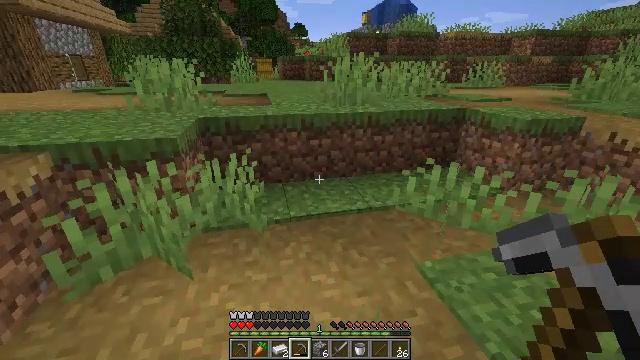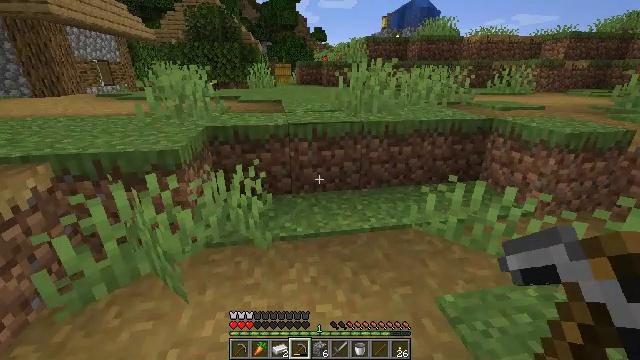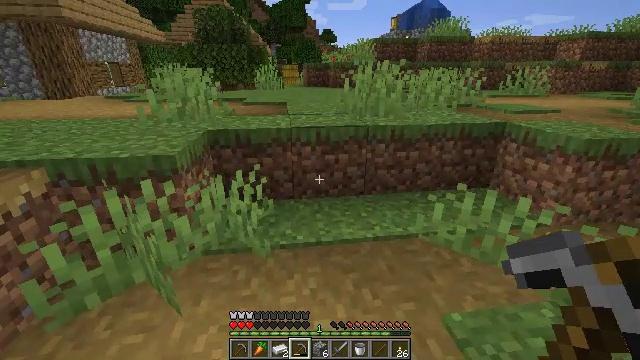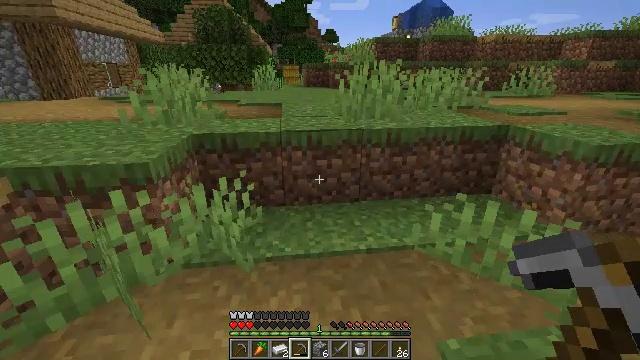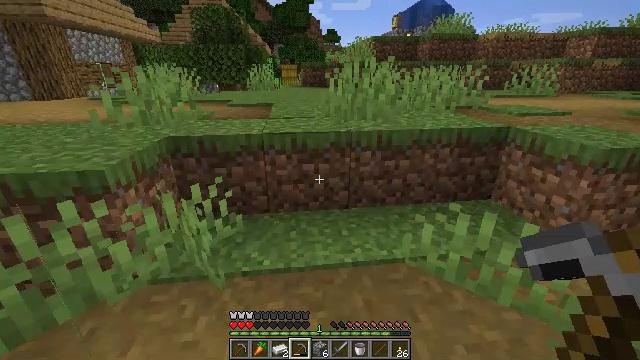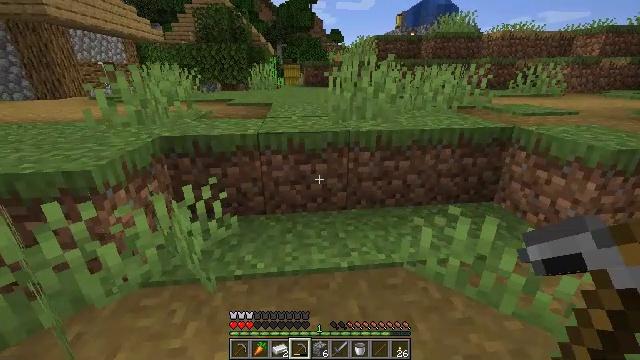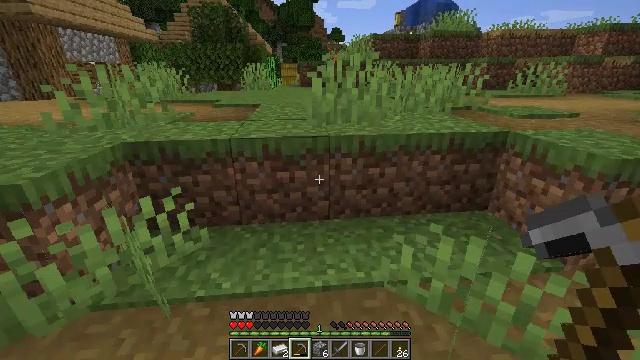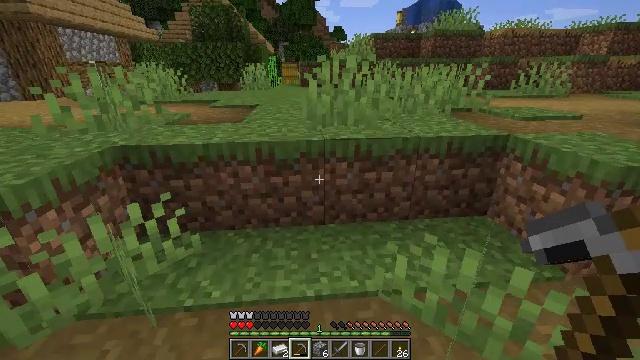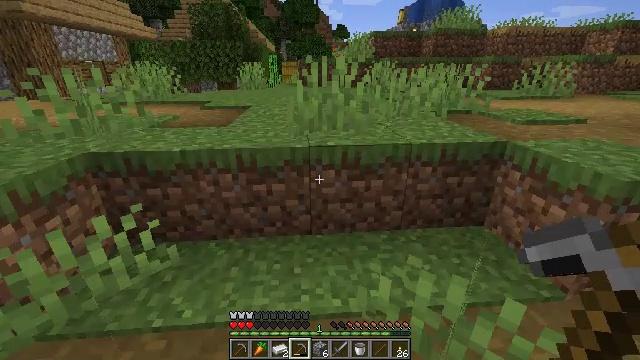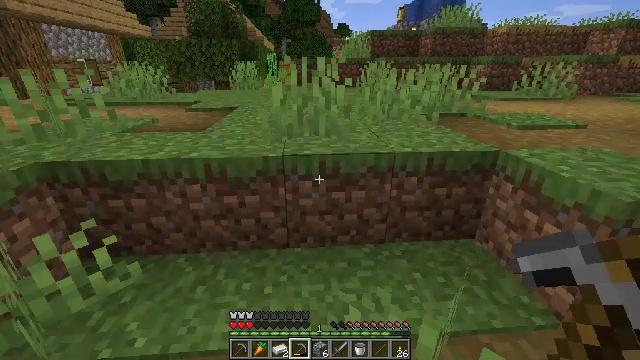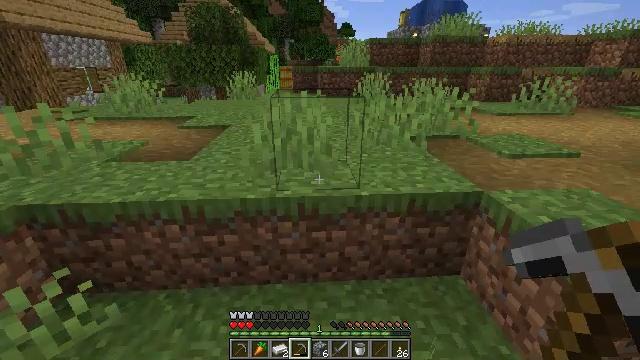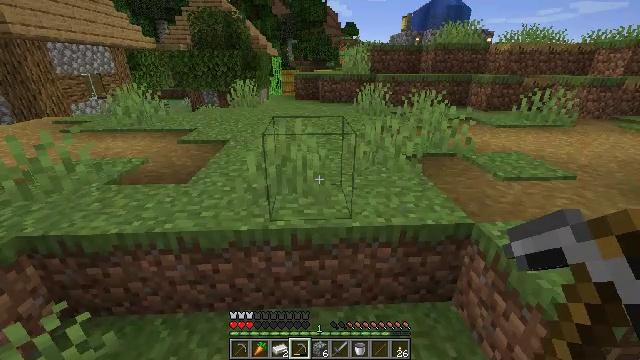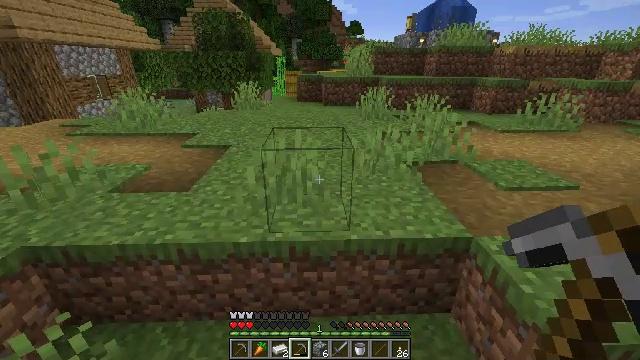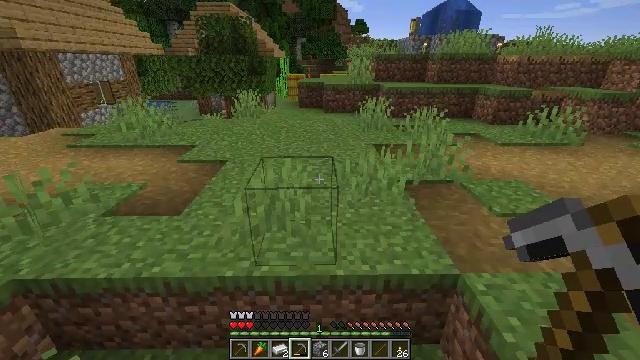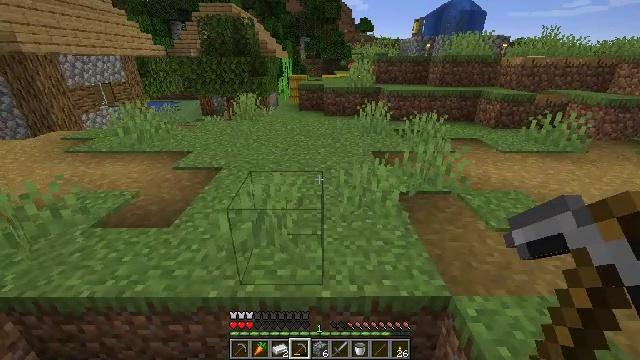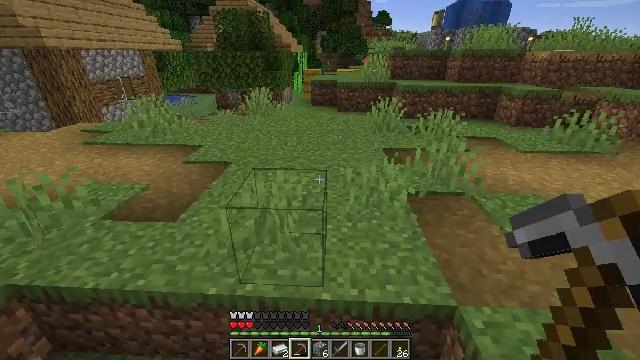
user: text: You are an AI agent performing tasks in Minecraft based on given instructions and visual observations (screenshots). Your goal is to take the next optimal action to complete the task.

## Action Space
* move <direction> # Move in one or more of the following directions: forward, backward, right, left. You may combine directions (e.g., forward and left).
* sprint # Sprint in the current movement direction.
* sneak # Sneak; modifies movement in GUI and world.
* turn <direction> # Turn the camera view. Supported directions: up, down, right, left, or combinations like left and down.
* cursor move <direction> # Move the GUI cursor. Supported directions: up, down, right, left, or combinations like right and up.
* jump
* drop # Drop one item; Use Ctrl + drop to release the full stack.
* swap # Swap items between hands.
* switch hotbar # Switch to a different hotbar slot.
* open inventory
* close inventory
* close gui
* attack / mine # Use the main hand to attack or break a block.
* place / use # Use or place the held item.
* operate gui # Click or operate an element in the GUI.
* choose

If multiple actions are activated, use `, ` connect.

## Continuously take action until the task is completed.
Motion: motion action
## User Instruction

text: Break the hay block to collect it.
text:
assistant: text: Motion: move forward and move right, turn left
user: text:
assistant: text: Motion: move forward and move right, turn left
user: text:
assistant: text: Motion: move forward and move right
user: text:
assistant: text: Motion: move forward and move right
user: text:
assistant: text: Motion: move forward and move right
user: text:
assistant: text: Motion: move forward and move right
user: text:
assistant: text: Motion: move forward and move right
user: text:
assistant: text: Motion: move forward and move right
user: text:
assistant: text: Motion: move forward and move right
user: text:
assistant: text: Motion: move forward and move right, jump
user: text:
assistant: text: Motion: move forward and move right, jump
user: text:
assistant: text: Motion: move forward and move right, jump
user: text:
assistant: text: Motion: move forward and move right, turn left, jump
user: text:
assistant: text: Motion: move forward and move right, jump
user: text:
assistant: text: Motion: move forward and move right, turn left and down, jump
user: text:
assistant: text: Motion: move forward and move right, turn left and down, jump
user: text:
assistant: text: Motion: move forward and move right, turn left and down, jump
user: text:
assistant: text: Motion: move forward and move right, turn left and down, jump
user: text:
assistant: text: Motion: move forward and move right, turn left and down, jump
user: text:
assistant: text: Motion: move forward and move right, turn left, jump
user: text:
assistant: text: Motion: move forward and move right, turn left, jump
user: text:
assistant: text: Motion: move forward and move right, turn left, jump
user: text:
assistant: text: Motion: move forward and move right, turn left, jump
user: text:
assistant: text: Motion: move forward and move right, jump
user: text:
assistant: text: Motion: move forward and move right, jump
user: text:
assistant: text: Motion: move forward and move right, jump
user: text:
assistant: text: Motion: move forward and move right, jump
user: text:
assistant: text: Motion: move forward and move right, jump
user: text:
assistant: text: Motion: move forward and move right, turn right and up, jump
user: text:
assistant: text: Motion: move forward and move right, turn right and up, jump